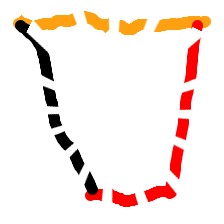
Shape: trapezoid